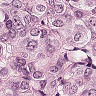
Metastatic tissue present: yes